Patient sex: M
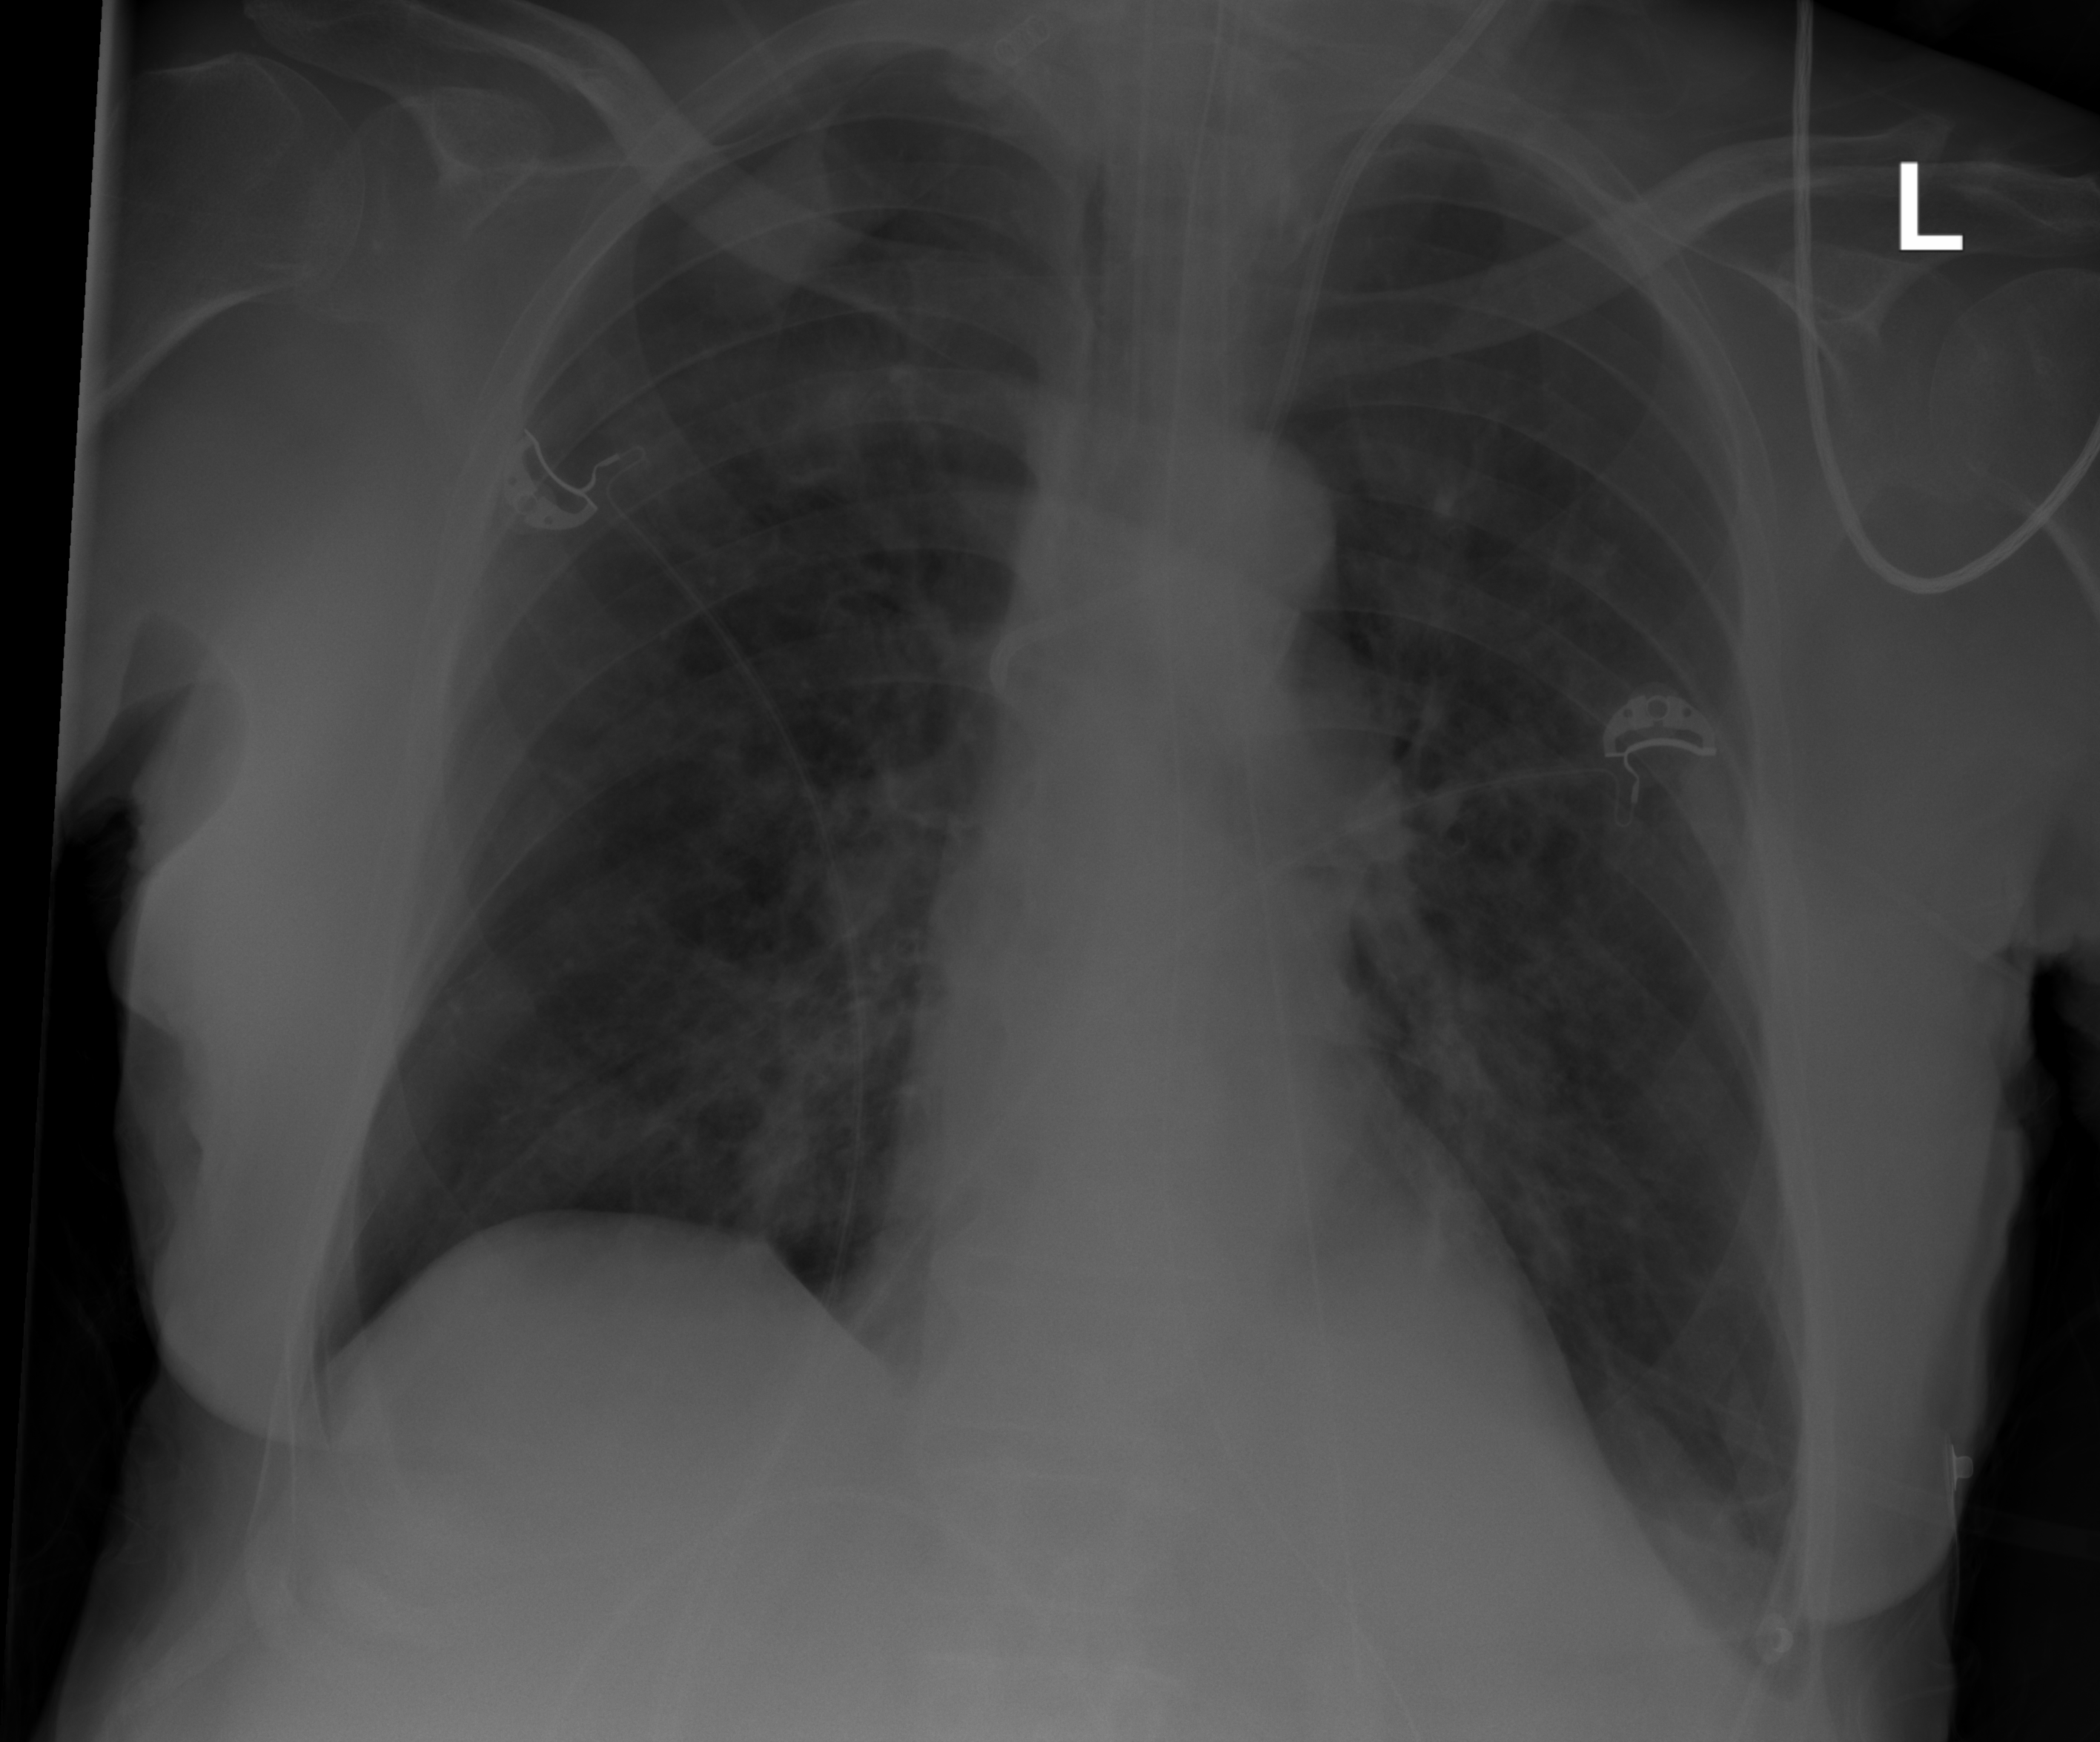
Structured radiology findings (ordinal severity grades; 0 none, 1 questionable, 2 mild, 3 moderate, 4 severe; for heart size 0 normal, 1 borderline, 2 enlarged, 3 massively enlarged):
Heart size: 1
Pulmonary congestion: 2
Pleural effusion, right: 0
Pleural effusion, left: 1
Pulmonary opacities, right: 2
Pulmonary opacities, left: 1
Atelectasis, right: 1
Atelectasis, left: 1